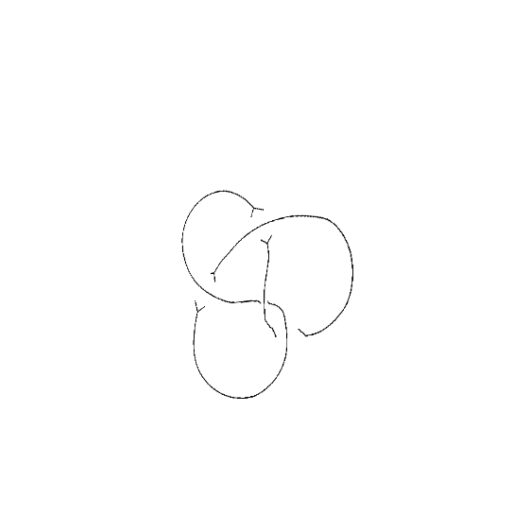
Crossing number: 4